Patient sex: M
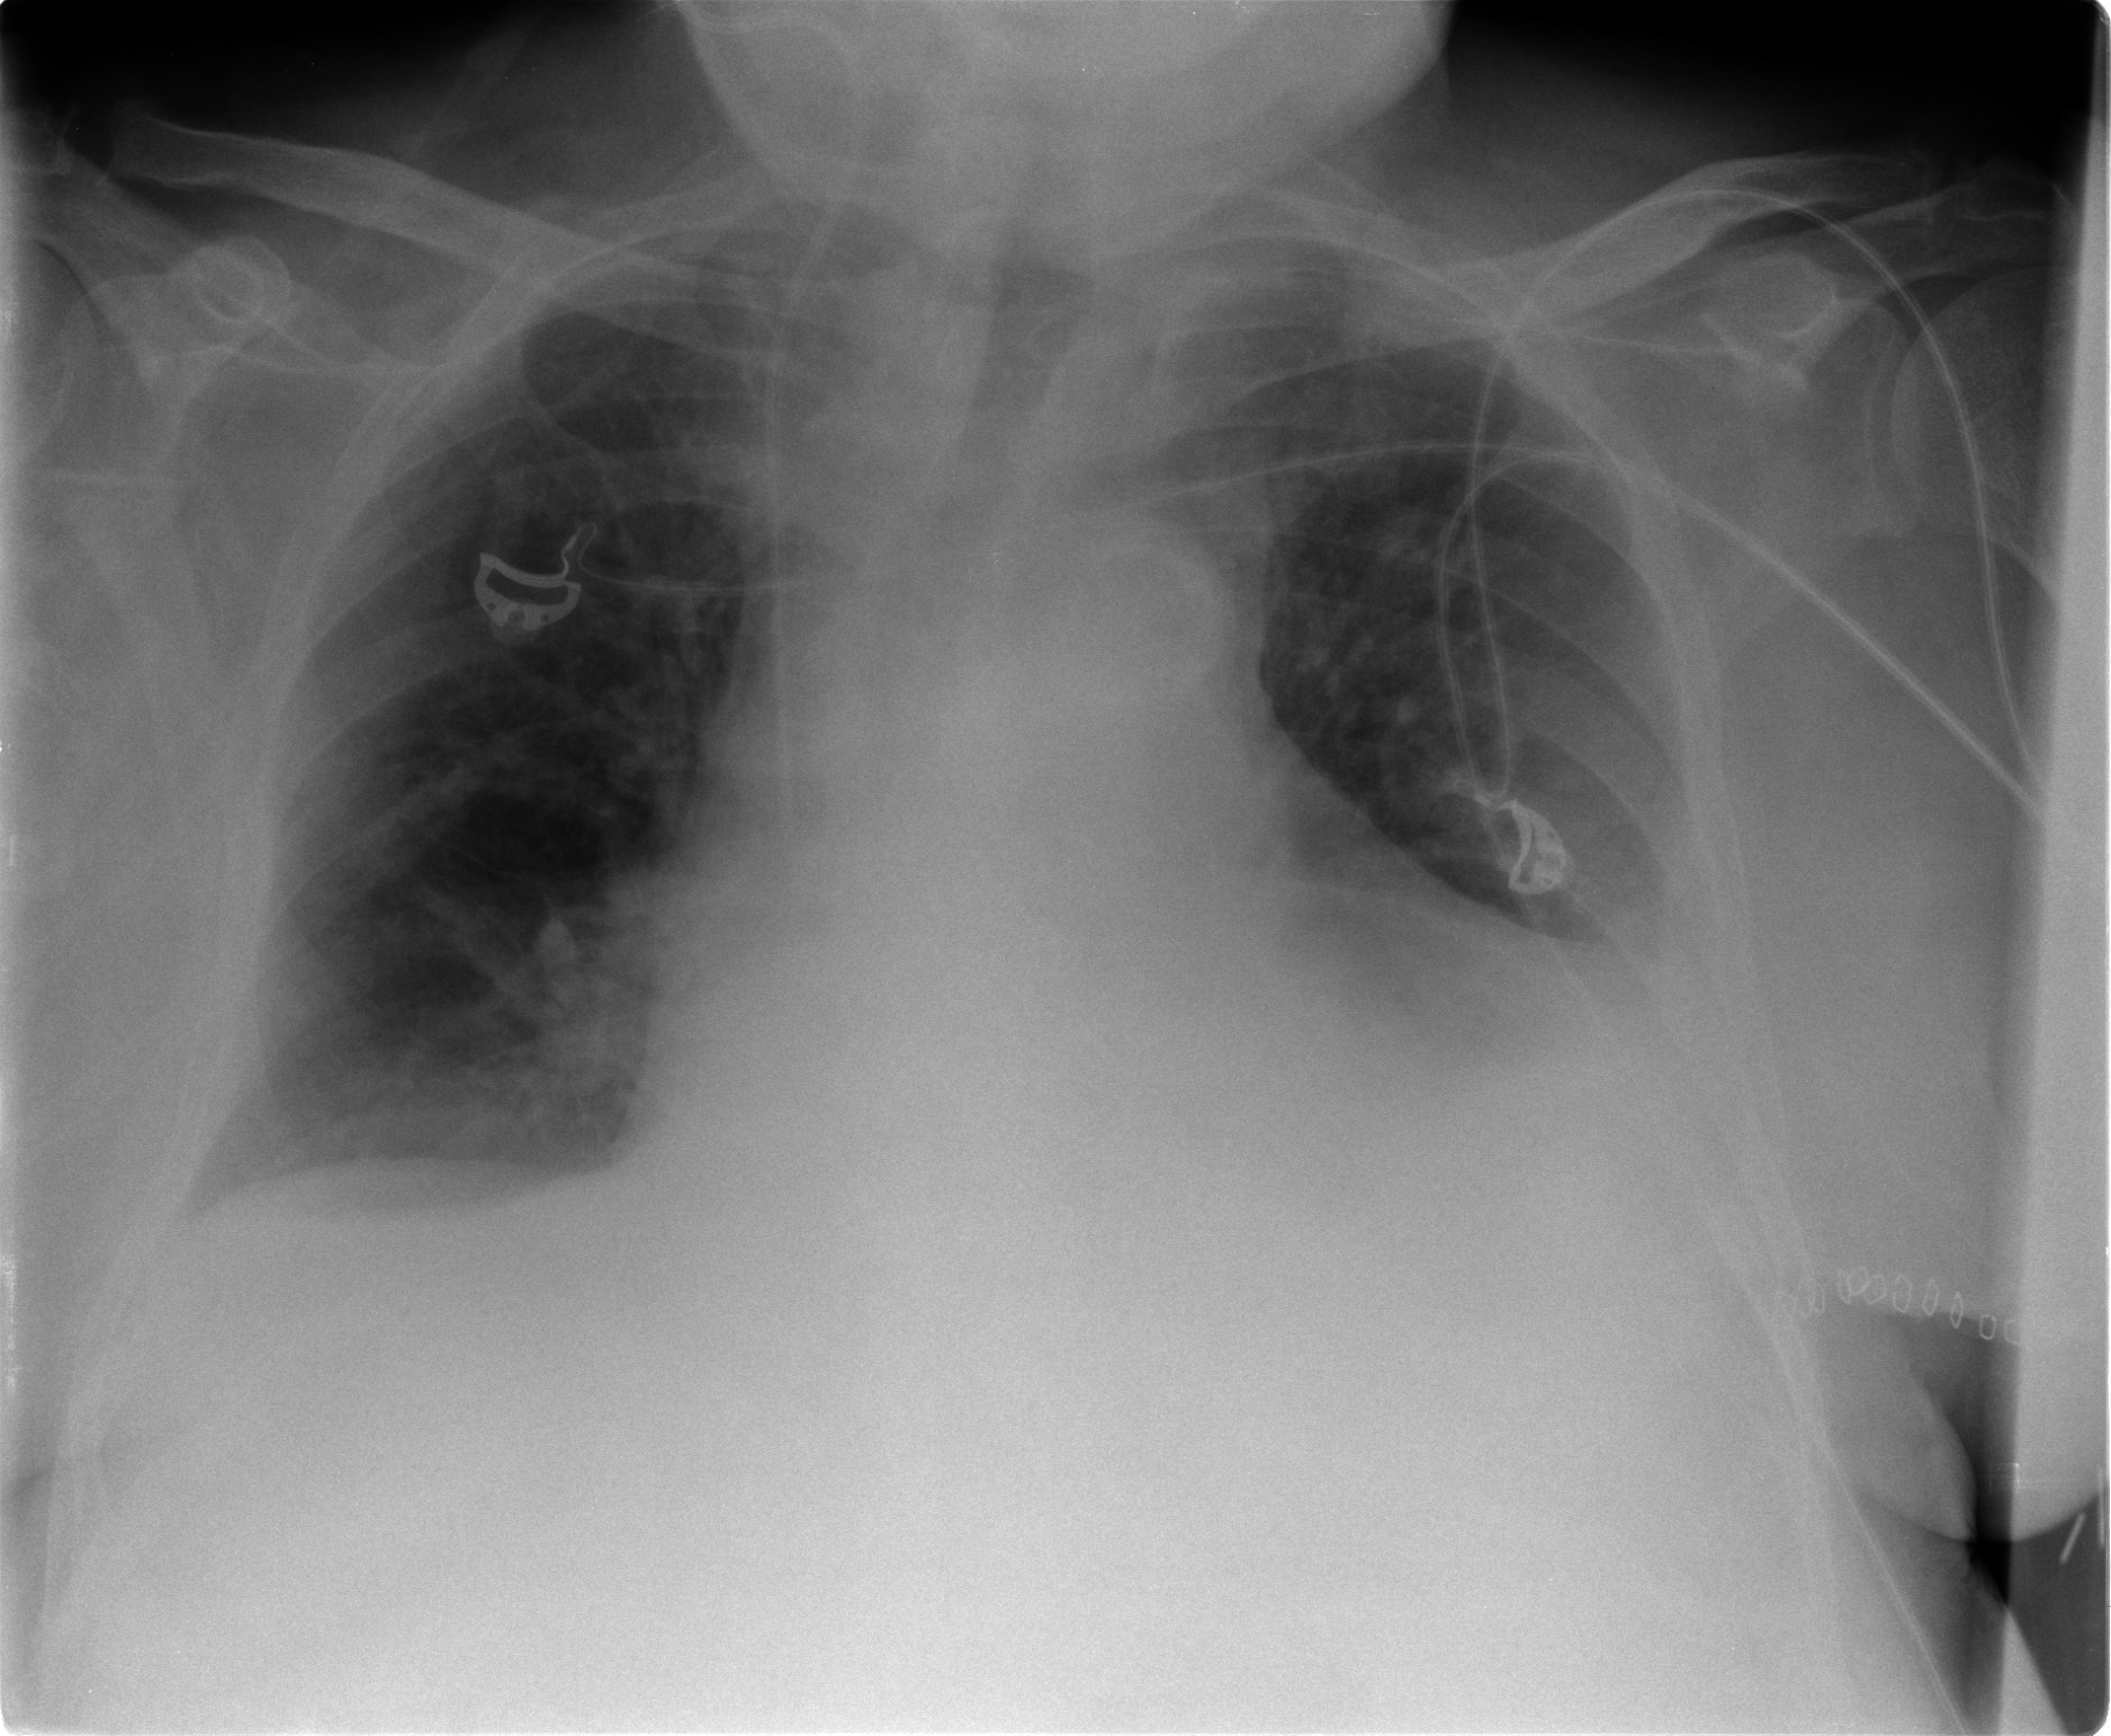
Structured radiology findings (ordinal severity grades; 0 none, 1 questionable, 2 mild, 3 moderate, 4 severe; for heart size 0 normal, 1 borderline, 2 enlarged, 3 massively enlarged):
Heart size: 3
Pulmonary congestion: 1
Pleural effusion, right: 0
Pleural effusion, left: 2
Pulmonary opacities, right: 0
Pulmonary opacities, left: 0
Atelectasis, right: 2
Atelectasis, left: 2